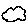
Label: cloud